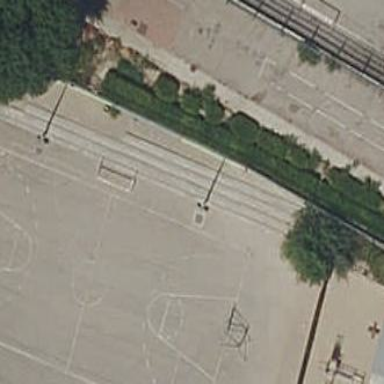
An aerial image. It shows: Basketball court located in leisure land pitch.